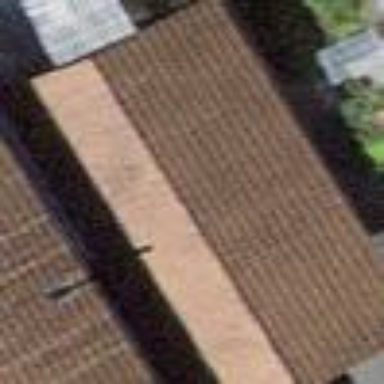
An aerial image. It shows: Gabled building.